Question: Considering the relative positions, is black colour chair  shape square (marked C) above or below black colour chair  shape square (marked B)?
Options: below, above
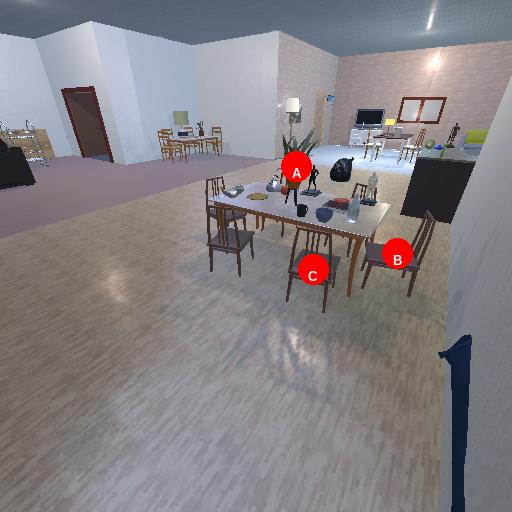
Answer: below